Interaction volume radius: 5 \u00c5
Interaction volume height: 30 \u00c5
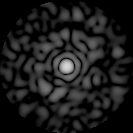
Disorder parameter: 0.8247